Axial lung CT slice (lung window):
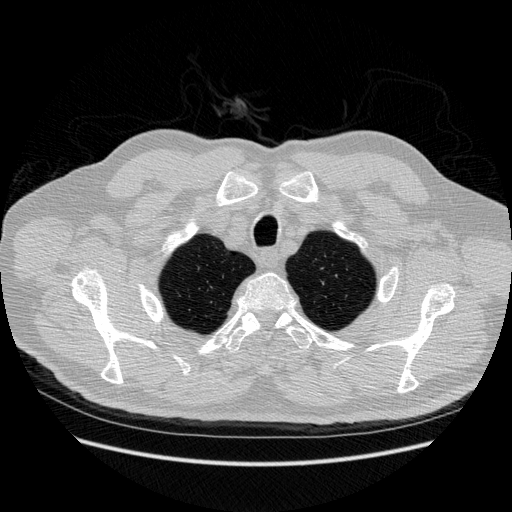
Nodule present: no